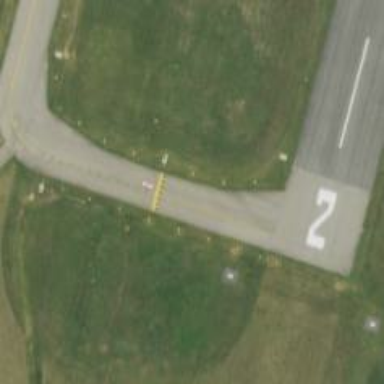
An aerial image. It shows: Image of taxiway at airport.